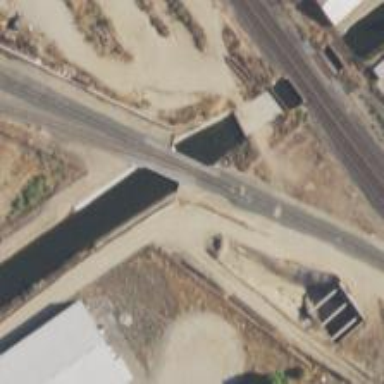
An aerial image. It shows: Bridge designed as spur service.